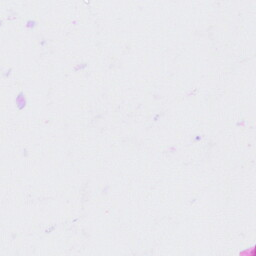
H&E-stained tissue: Cervix